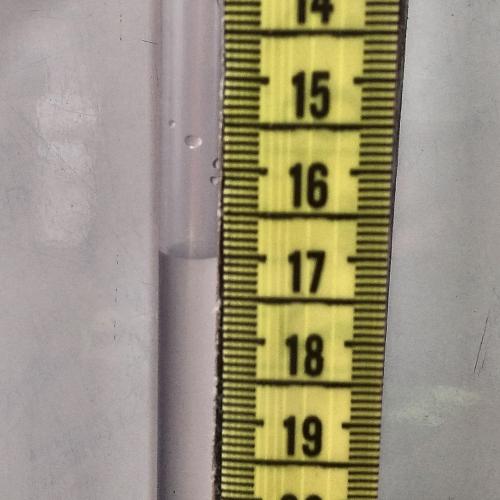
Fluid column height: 17.0 cm